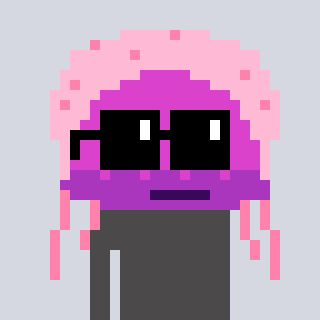
a pixel art character with square black sunglasses, a jellyfish-shaped head and a grayscale-colored body on a cool background